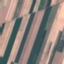
Land use / land cover: AnnualCrop